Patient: sex M, age 57
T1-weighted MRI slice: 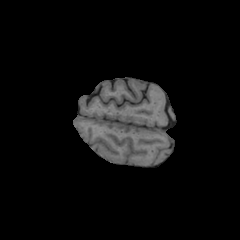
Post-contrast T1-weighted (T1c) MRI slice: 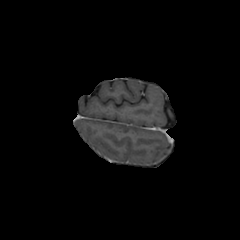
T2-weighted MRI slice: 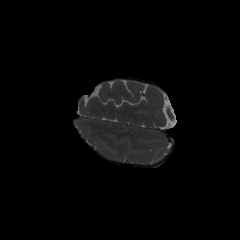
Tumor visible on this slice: no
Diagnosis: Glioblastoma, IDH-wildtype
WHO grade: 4